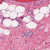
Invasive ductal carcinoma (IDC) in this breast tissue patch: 0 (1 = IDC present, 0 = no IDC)